六年级 · 画法几何学
 如图, 把底面半径是 $r$, 高 $h$ 的圆柱沿着它的高切成若干等份, 拼成一个近似长方体。这个近似长方体的表面积比原来圆柱的表面积增加了

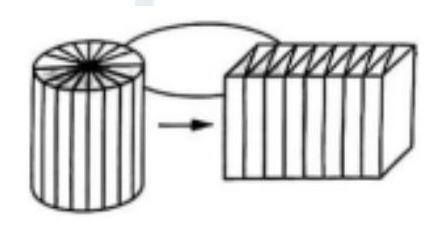
A. $2 \pi r^{2}$
B. $2 \mathrm{rh}$
C. $2 \pi \mathrm{rh}$
D. $2 \pi r^{2} h$

答案: B